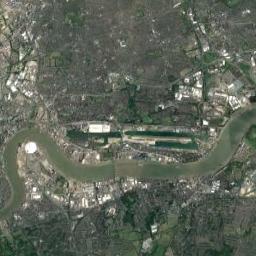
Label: river